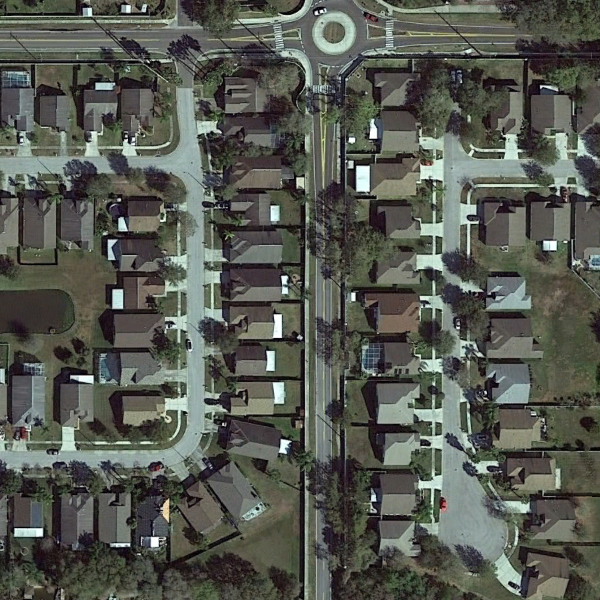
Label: DenseResidential